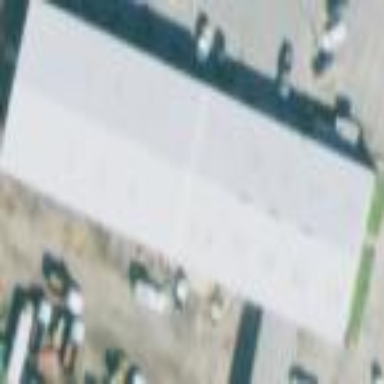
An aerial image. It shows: Commercial building.